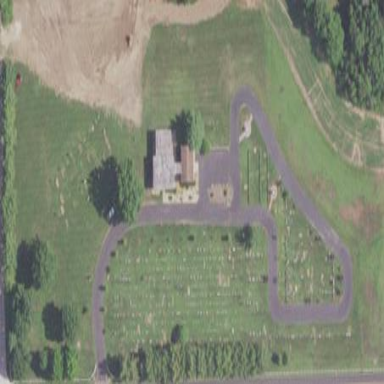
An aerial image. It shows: Cemetery.